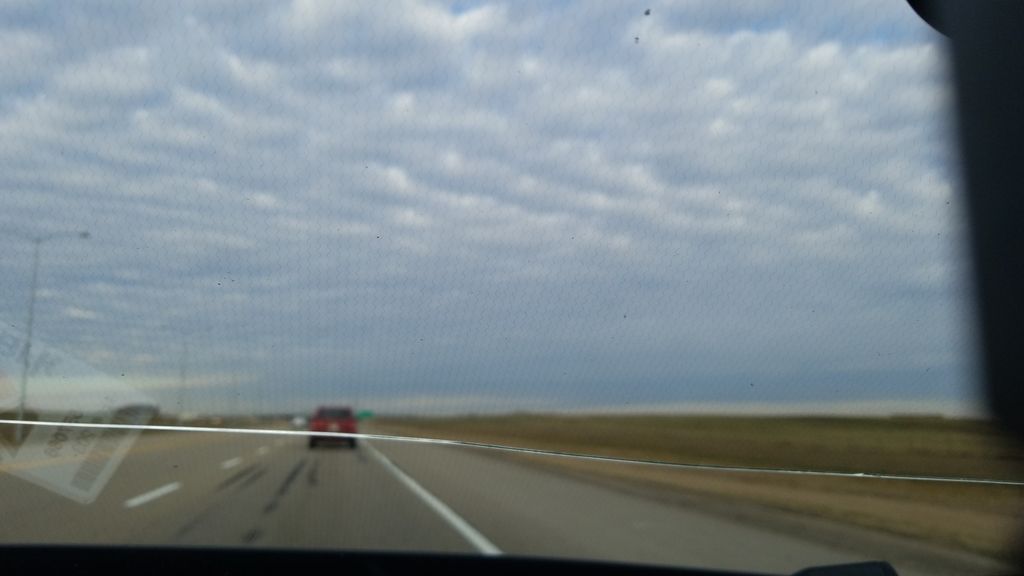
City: edmonton